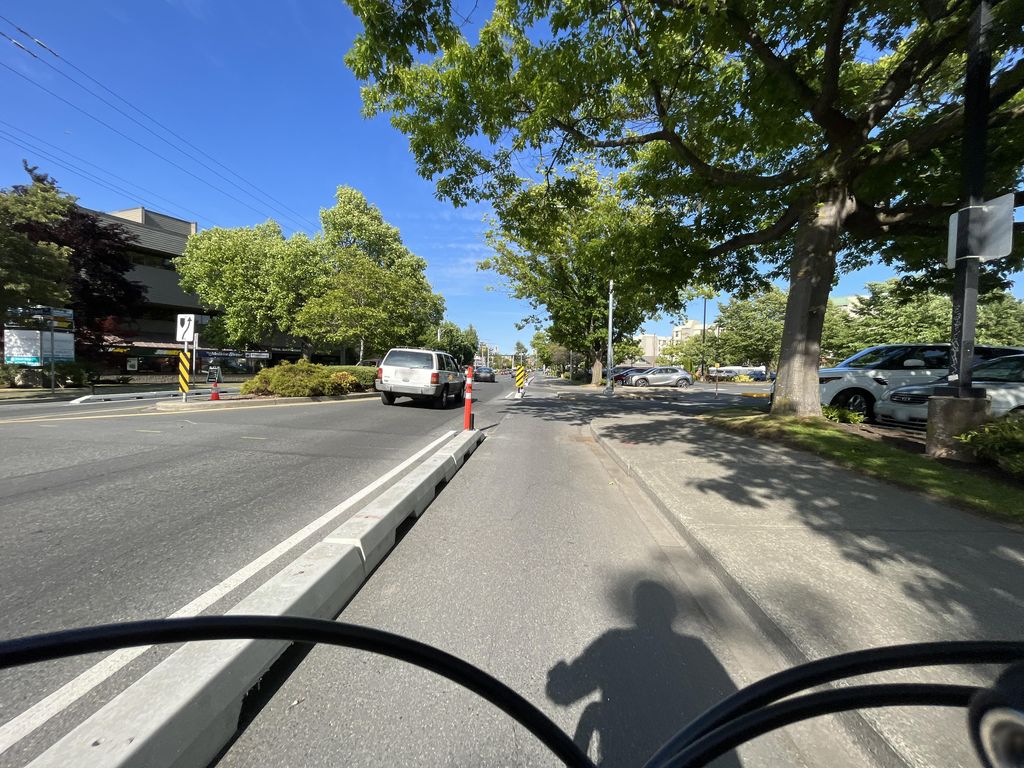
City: victoria